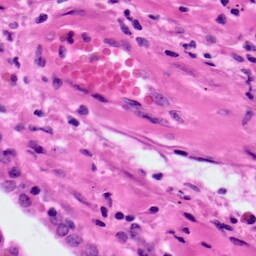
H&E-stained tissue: Lung